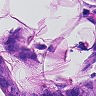
Metastatic tissue present: yes